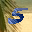
Label: 5